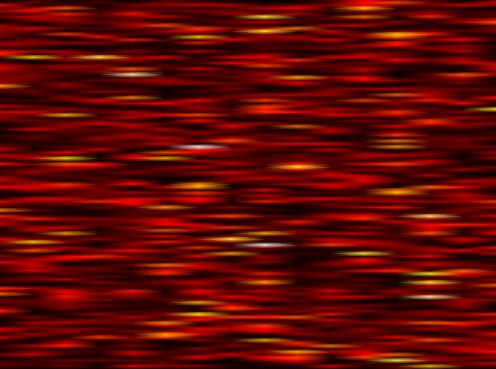
Label: UFMC